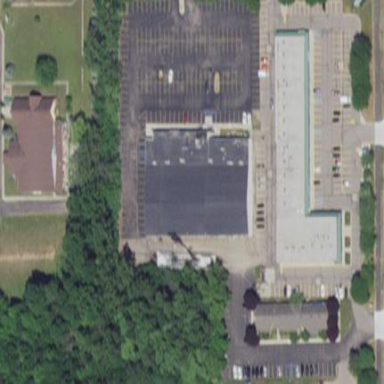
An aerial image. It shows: Building with bowling alley inside.